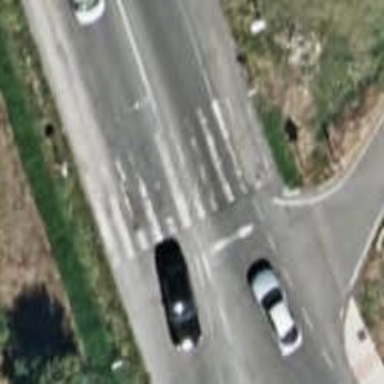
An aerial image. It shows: Uncontrolled crossing on the road.